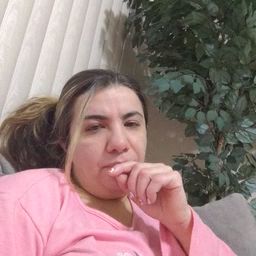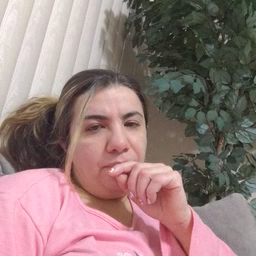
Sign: mouse